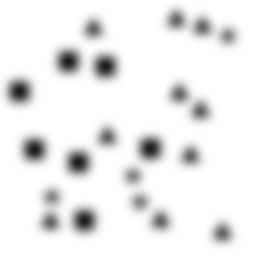
Squares: 7
Triangles: 10
Stars: 4
Total shapes: 21